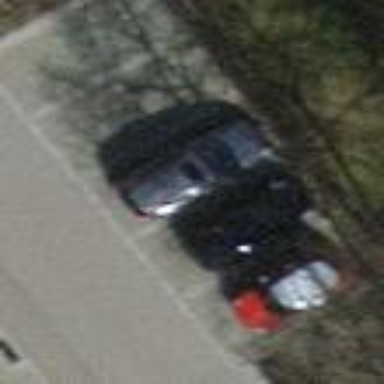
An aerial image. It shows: Parking area with surface.